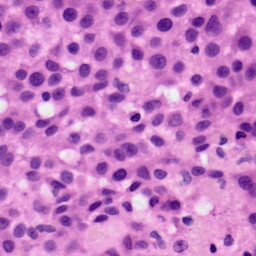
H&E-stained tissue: Skin